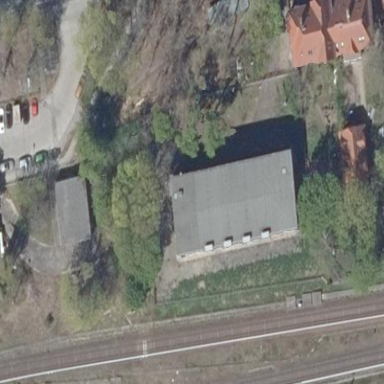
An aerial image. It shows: Electricity building with flat black roof.